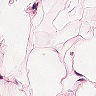
Metastatic tissue present: no